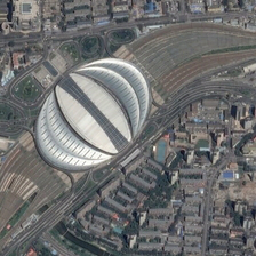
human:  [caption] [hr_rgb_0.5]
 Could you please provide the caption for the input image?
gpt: Many railway lines have been built in the railway station.

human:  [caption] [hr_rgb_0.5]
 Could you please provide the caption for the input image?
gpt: Many railway lines have been built on the railway station.

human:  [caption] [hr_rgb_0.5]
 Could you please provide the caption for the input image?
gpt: There is a circular building in the middle of the field.

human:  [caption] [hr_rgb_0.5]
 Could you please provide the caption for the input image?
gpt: There is a circular building in the center of the site.

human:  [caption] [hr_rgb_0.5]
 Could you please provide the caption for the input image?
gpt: There is a circular building in the middle of the camp.